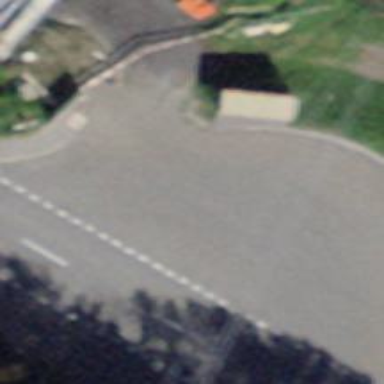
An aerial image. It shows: Turning circle on the road.